Question: I would to add a Title and Description foreach slide, something like this:

'''
<!-- Header -->
<div id="featured">
<img src="http://cf2.imgobject.com/t/p/w780/fI3ucpgaVKOUcQ82vhgWmWuLlg2.jpg">
<img src="http://cf2.imgobject.com/t/p/w780/dAc3Ob868XGnAX8uOptb7HWx0In.jpg">
<img src="http://cf2.imgobject.com/t/p/w780/2fwHVLvh6kdwCujsMwtNmwRJAf1.jpg">
</div>
<script type="text/javascript">
$(window).load(function() {
$('#featured').orbit();
});
</script>
'''
I've tried with "captions" but I don't get the same effect. How I could do?
<URL>
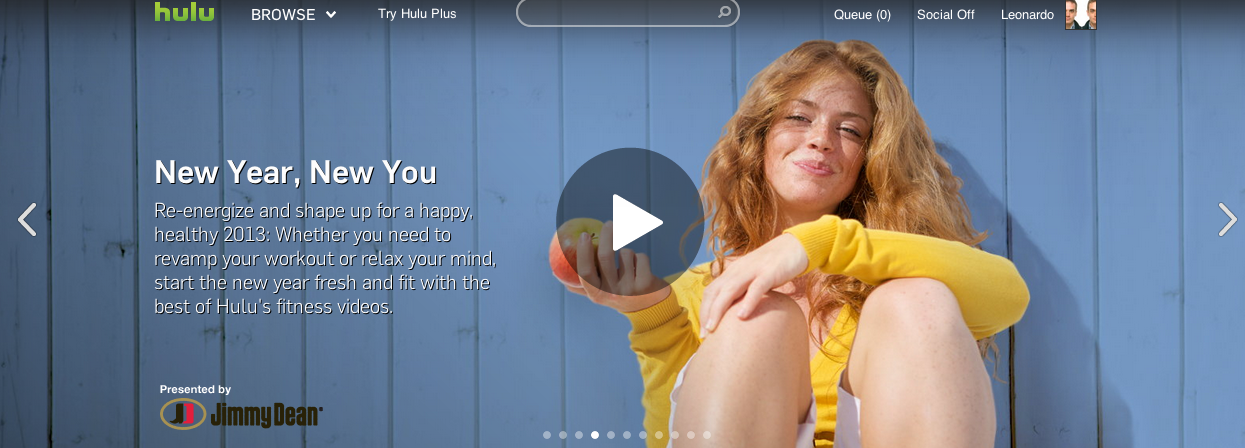
Answer: I am working with Foundation right now so I will try to help you with it. Since I haven't done this before your feedback will be helpful.
First in your App.js add this line for a Fluid Orbit:
'''
$('#featuredContent').orbit({ fluid: '800x800' });
'''
800x800 is your Orbit Slider Width and Height.
Then in your App.css you would add this:
'''
#featuredContent .back {
position: absolute;
top: 0;
left: 0;
z-index: -1;
}
'''
Which referes to your #featuredContent in your .js file and adds a .back class which we will use in our HTML code:
'''
<div id="featuredContent">
<div>
<h4>This is a content slider.</h4>
<p>Each slide holds arbitrary content, like text or actions.</p>
<img class="back" src="/images/test.jpg" />
</div>
<div>
<h4>We can include text and buttons, like this!</h4>
<p>We take no responsibility for what happens if you click this button.</p>
<p><a href="http://www.youtube.com/watch?v=dQw4w9WgXcQ" class="button" target="_blank">Rock My World!</a></p>
<img class="back" src="/images/test.jpg" />
</div>
<div>
<h4>We can include text and buttons, like this!</h4>
<p>We take no responsibility for what happens if you click this button.</p>
<p><a href="http://www.youtube.com/watch?v=dQw4w9WgXcQ" class="button" target="_blank">Rock My World!</a></p>
<img class="back" src="/images/test.jpg" />
</div>
</div>
'''
I guess this should do the trick and have the picture in the background with a title (H4) and a description (P) under it. You could also customize the position of the title and description in the css using:
'''
#featuredContent p {
}
'''
and
'''
#featuredContent h4 {
}
'''